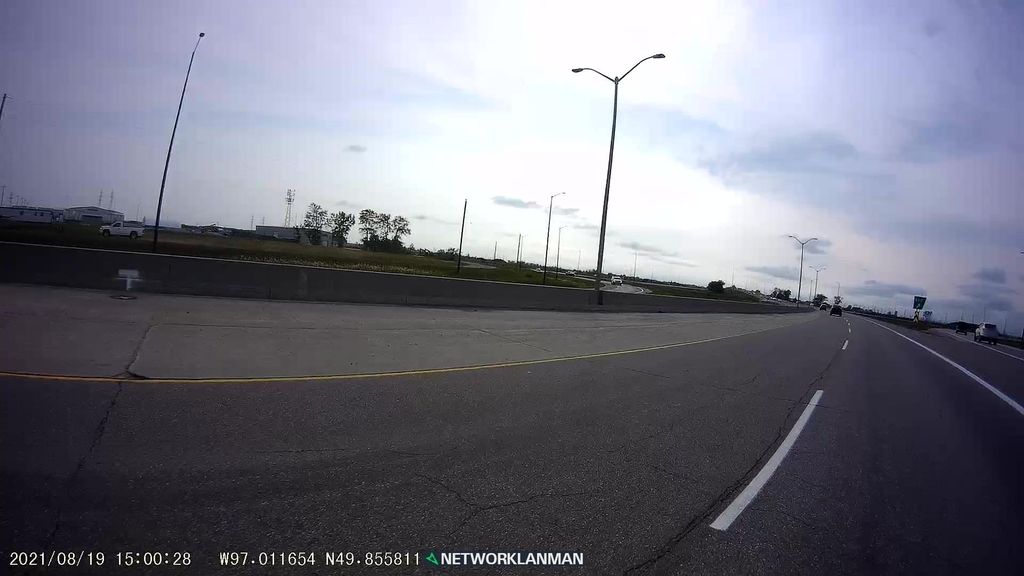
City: winnipeg